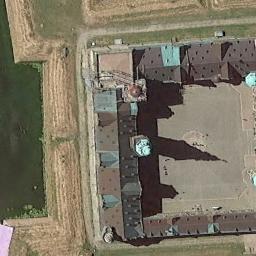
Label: palace